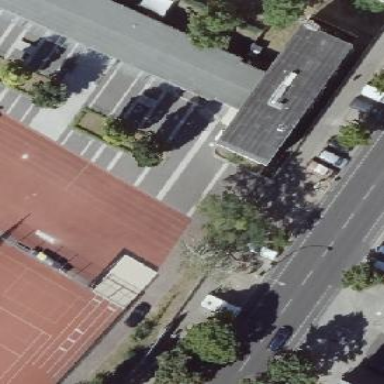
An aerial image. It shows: Sports centre building.